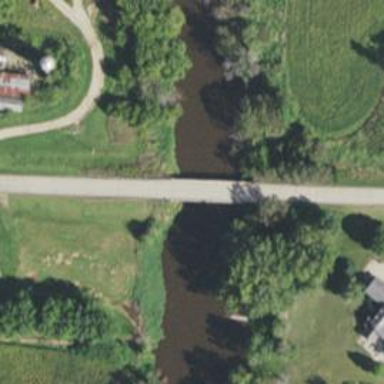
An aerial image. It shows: Unclassified road with bridge.